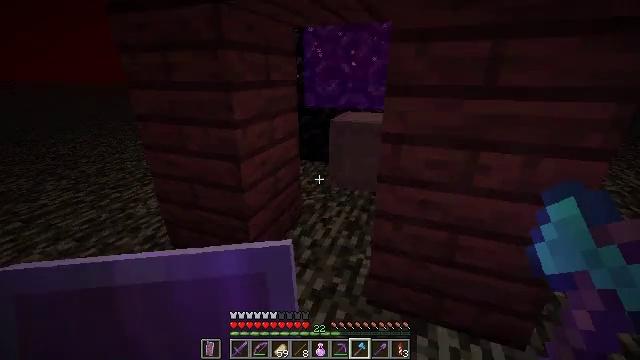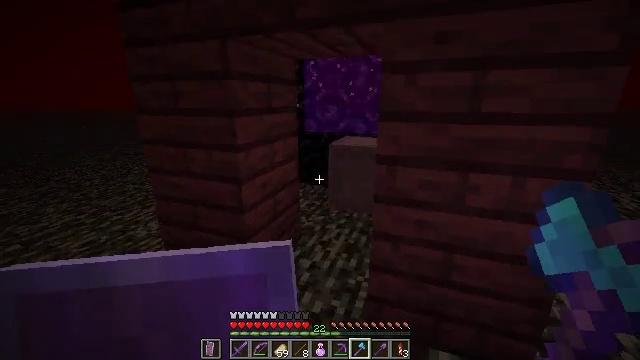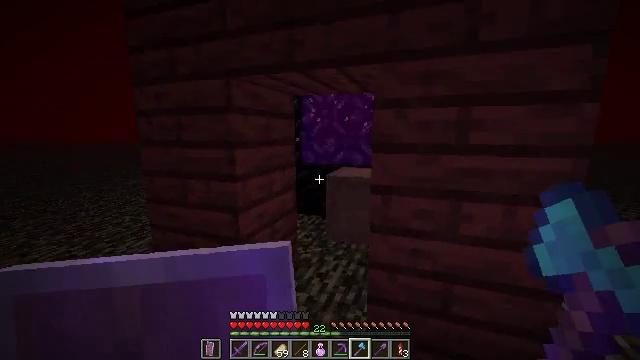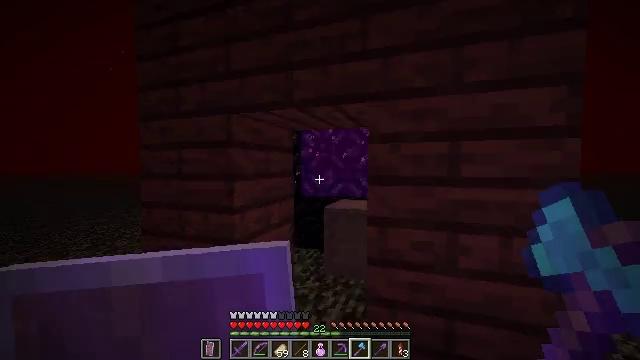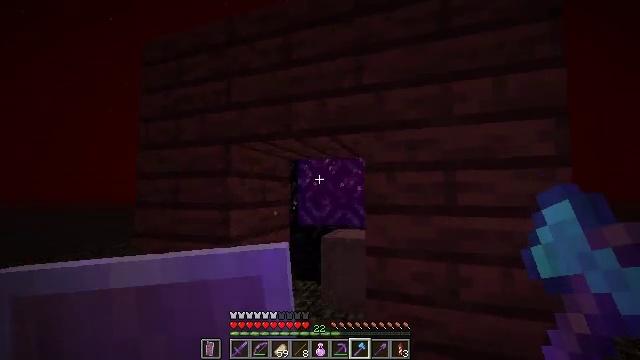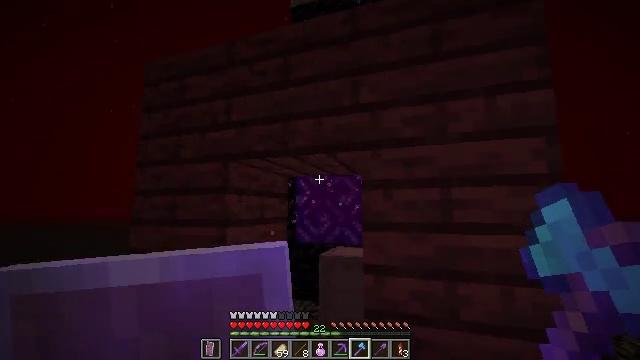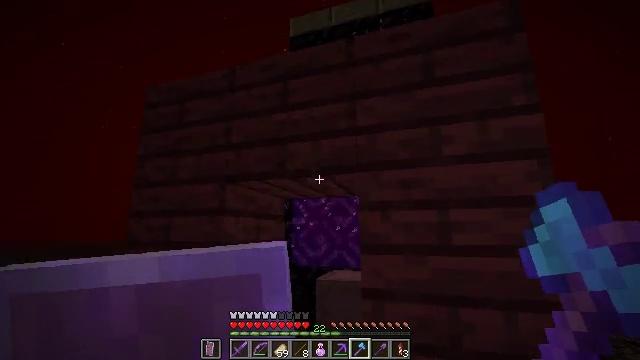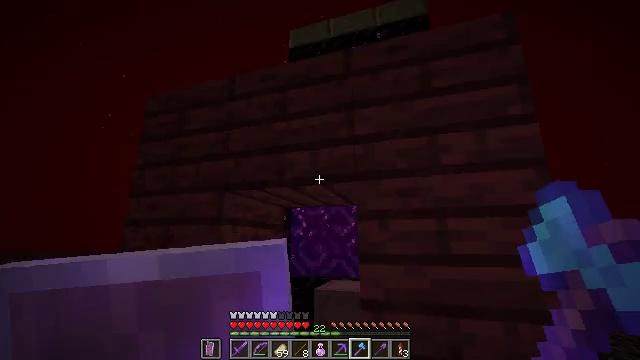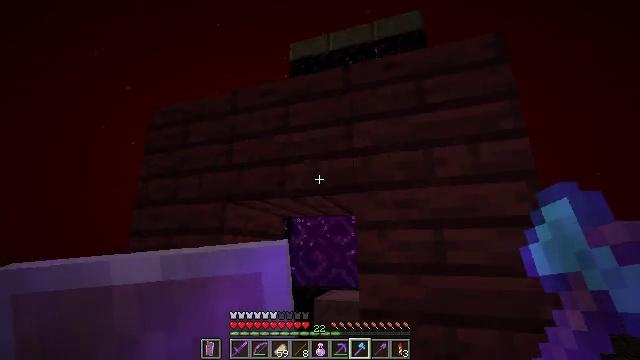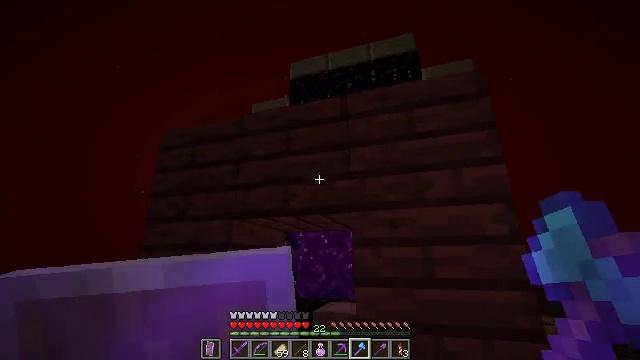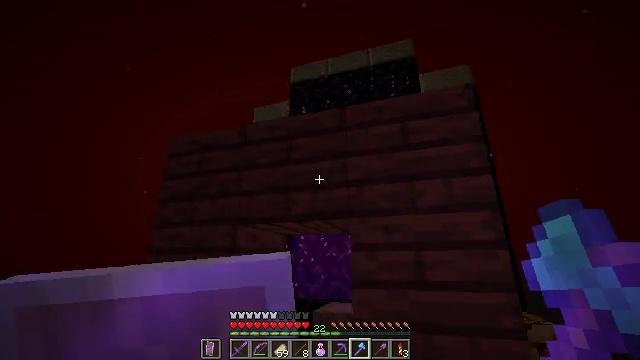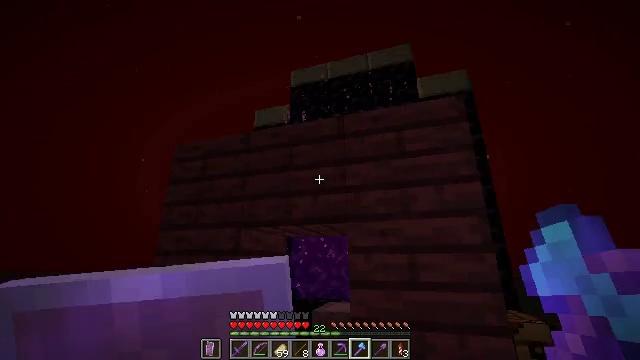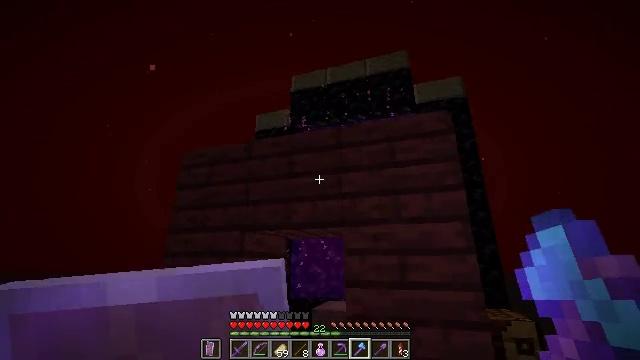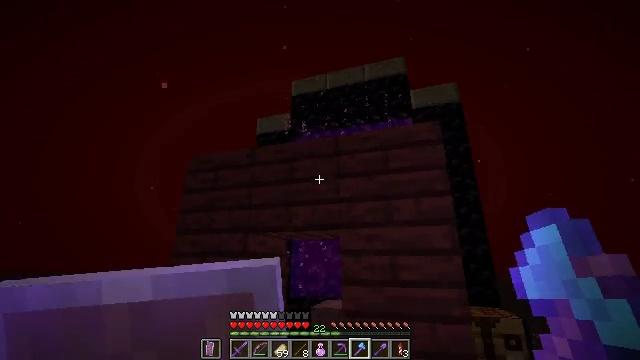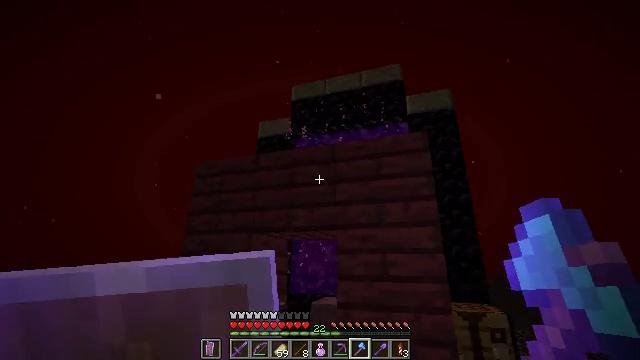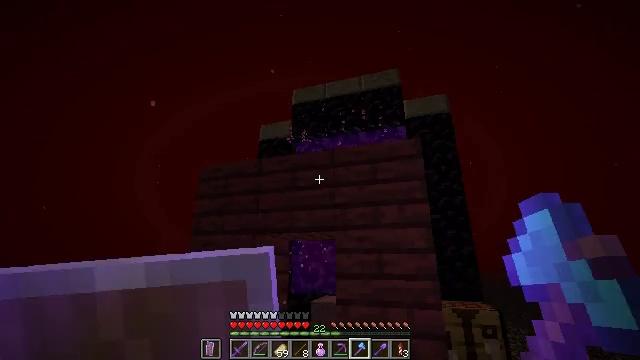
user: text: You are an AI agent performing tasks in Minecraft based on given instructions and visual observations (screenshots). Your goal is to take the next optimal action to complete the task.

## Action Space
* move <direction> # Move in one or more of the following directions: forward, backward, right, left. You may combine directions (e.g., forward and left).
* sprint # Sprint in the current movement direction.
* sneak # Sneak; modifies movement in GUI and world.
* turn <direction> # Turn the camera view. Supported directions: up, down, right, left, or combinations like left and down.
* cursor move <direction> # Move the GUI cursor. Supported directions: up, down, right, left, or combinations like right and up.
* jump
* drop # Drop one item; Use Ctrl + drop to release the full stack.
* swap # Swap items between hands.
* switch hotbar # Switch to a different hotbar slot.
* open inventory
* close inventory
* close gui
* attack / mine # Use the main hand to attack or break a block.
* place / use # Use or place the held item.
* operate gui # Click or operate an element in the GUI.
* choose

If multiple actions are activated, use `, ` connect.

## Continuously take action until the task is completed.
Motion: motion action
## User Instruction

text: Gather crimson planks for building.
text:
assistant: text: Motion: turn up
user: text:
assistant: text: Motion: turn up
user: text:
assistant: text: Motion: turn up
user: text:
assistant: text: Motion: turn up
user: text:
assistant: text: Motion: turn up
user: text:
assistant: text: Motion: turn up
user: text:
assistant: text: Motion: turn up
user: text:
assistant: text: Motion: move back, turn up
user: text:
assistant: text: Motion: move back, turn up
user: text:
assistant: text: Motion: move back
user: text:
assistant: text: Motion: move back
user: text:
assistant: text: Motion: move back
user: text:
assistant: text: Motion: move back
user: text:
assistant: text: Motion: move back
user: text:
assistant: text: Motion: no_op
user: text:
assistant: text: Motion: no_op
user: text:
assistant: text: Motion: no_op
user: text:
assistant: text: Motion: no_op
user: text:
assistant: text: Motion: turn down
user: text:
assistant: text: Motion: turn right and down
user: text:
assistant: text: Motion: turn down
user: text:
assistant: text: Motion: turn down
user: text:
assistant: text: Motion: no_op
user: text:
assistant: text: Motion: no_op
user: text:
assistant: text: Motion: no_op
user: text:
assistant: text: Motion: no_op
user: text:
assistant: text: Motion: no_op
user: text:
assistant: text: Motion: no_op
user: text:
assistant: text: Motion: move forward
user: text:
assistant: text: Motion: move forward